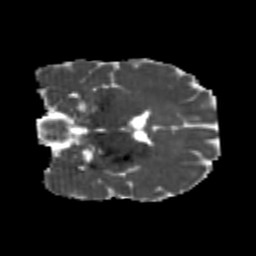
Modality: MD
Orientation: coronal
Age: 20
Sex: male
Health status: healthy
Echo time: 0.074 s